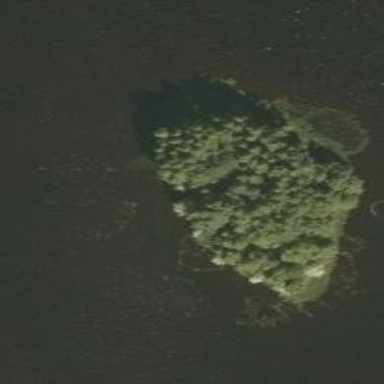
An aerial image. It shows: Image showing island.